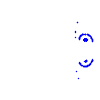
Particle: pion